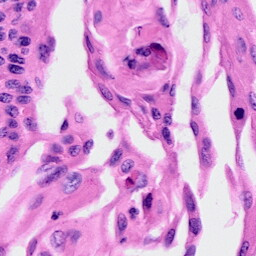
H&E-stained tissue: Cervix